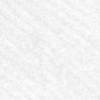
Label: no_change